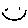
Label: smiley face